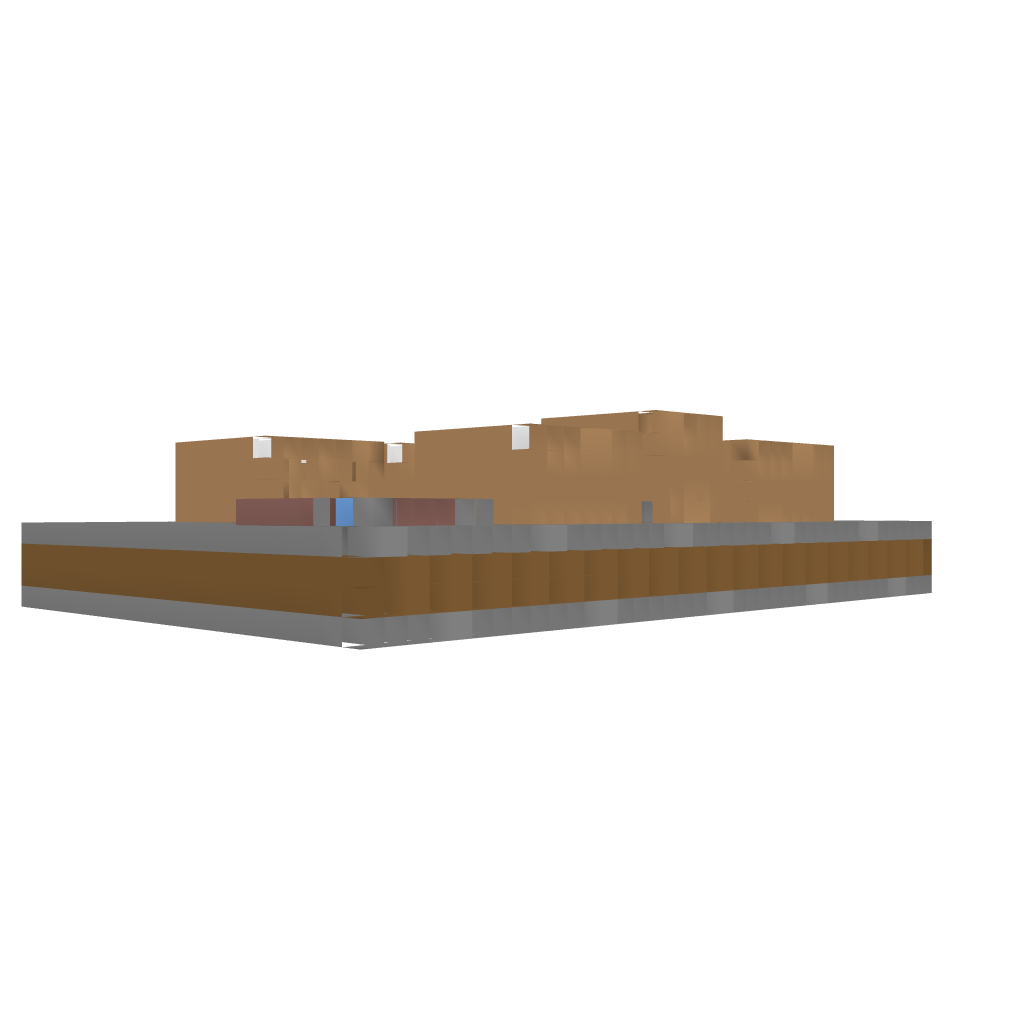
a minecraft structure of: A small town 4 blocks of earth with houses without roof houses are 4 blocks high